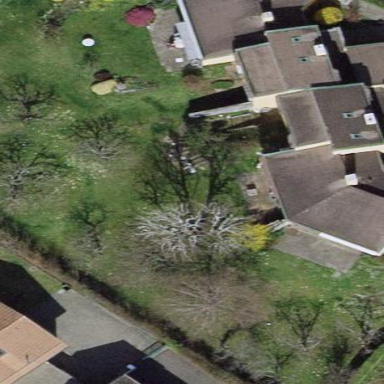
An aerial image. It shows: Garden surrounded by fence.